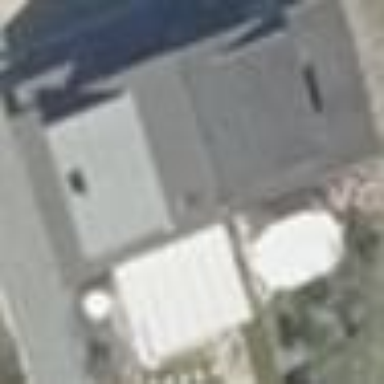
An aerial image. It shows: Detached building with gabled roof.